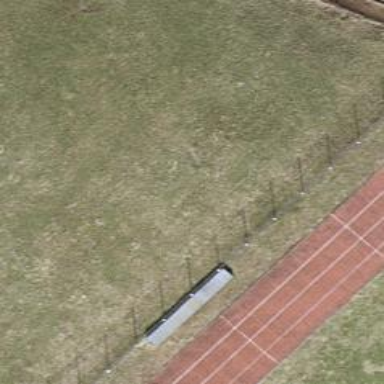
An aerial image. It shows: Bench for seating.